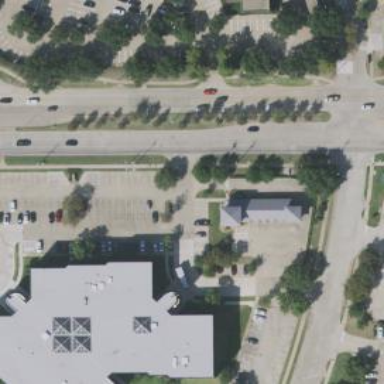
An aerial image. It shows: Secondary road with separate sidewalk.